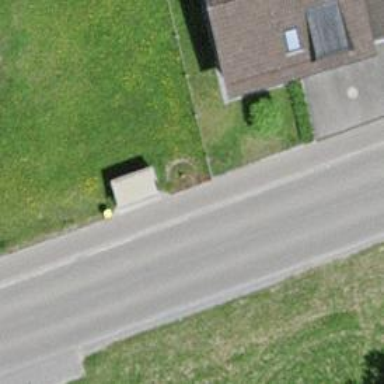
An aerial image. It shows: Bus stop with shelter. It is platform for public transport.